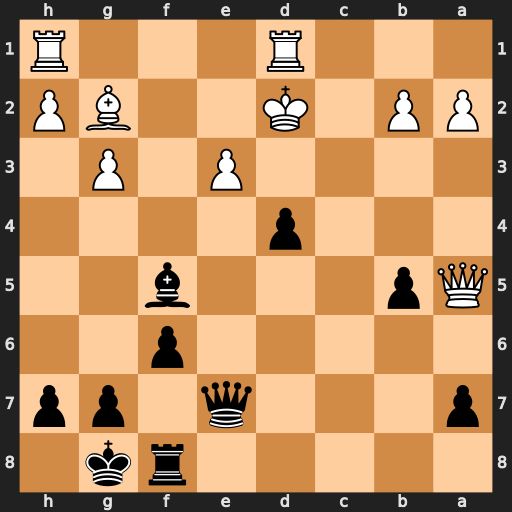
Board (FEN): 5rk1/p3q1pp/5p2/Qp3b2/3p4/4P1P1/PP1K2BP/3R3R
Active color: b
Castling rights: -
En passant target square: -
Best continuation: Qxe3#